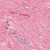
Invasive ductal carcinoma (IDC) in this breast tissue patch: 0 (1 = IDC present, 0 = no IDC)